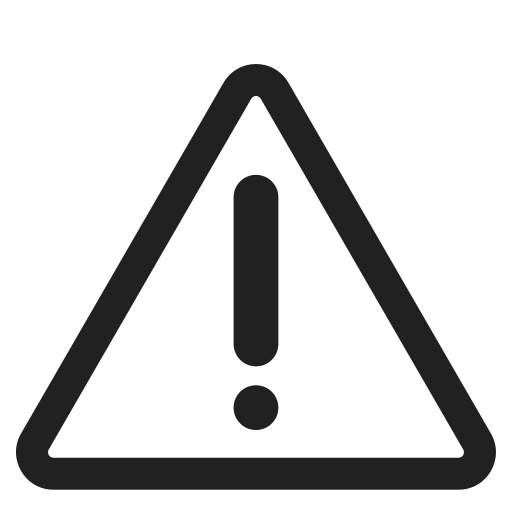
warning high contrast